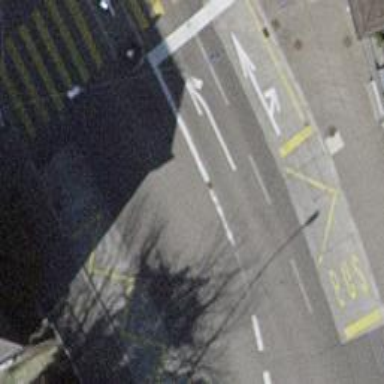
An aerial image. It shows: Bus stop equipped with public transport stop position.